Question: I am using CCTouchTargetedDelegate with a Class subclassed by CCSprite.
when defining delegate methods i am not being able to use "this" inside the functions.
as answered on previously asked questions
I couldn't used name of class with the function using scope resolution , because it then gave me error of
"Out-of-line definition of 'ccTouchBegan' does not match any declaration in 'mygames::DragSprite'"
I also tried to declare the function in .h file but nothing seems to work.
My code is as below :-
'''
#pragma once
#include "cocos2d.h"
namespace mygames
{
class DragSprite: public cocos2d::CCSprite, public cocos2d::CCTargetedTouchDelegate
{
public:
DragSprite* createWithFile(const char *pszFileName);
bool isTouchingOnSprite(cocos2d::CCPoint touch);
virtual bool init();
bool ccTouchBegan(cocos2d::CCTouch *pTouch, cocos2d::CCEvent *pEvent);
static inline cocos2d::CCPoint ccpSub(const cocos2d::CCPoint v1, const cocos2d::CCPoint v2);
private:
bool isDrag;
cocos2d::CCPoint whereTouch;
};
}
'''
'''
#include "DragSprite.h"
using namespace mygames;
bool DragSprite::init()
{
if (!CCSprite::init()) {
return false;
}
whereTouch = cocos2d::CCPointZero;
isDrag = false;
return true;
}
DragSprite* DragSprite::createWithFile(const char *pszFileName)
{
DragSprite *pSprite = new DragSprite();
if (pSprite&&pSprite->initWithFile(pszFileName))
{
cocos2d::CCDirector::sharedDirector()->getTouchDispatcher()->addTargetedDelegate(pSprite, 0, true);
pSprite->autorelease();
return pSprite;
}
CC_SAFE_DELETE(pSprite);
return NULL;
}
bool DragSprite::isTouchingOnSprite(cocos2d::CCPoint touch)
{
if (this->boundingBox().containsPoint(touch)) {
return true;
}else
{
return false;
}
}
static inline cocos2d::CCPoint ccpSub(const cocos2d::CCPoint v1, const cocos2d::CCPoint v2)
{
return ccp(v1.x-v2.x, v1.y-v2.y);
}
//CCTargetedTouchDelegate
bool ccTouchBegan(cocos2d::CCTouch *pTouch, cocos2d::CCEvent *pEvent)
{
cocos2d::CCPoint touchPoint = pTouch->getLocation();
if (this->isTouchingOnSprite(touchPoint)) {
this->whereTouch = ccpSub(this->position, touchPoint);
return true;
}
return false;
}
'''
The Error Screen Shot :-

What am i missing here ?
AS suggested in the answers, If i use
'''
bool DragSprite::ccTouchBegan
'''
So, Would it still call the delegete function ? or just the function from my DragSprite class. I mean, would the function be still overridden ?
well...
its the method declared in CCTargetedTouchDelegete. and i guess its an abstract function.
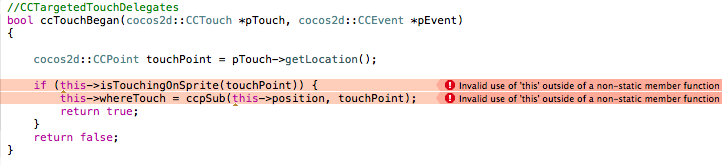
Answer: '''
bool ccTouchBegan(
'''
needs to be
'''
bool DragSprite::ccTouchBegan(
'''
You shouldnt need 'this' in the first place.